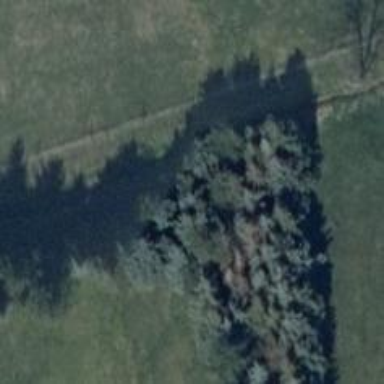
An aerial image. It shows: Row of evergreen trees with needle-leaved foliage.